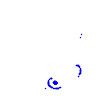
Particle: pion